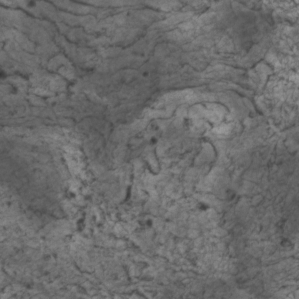
Label: non_frost